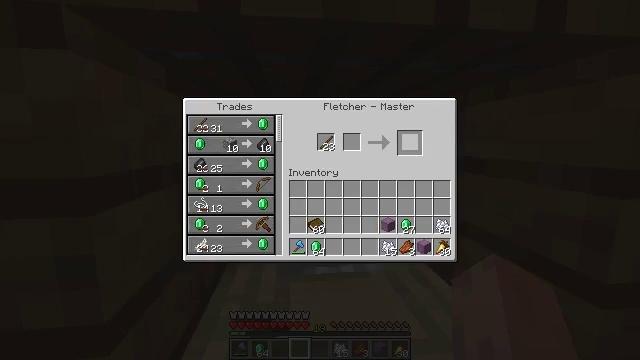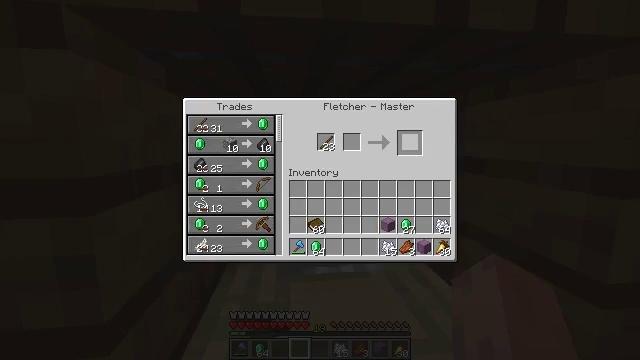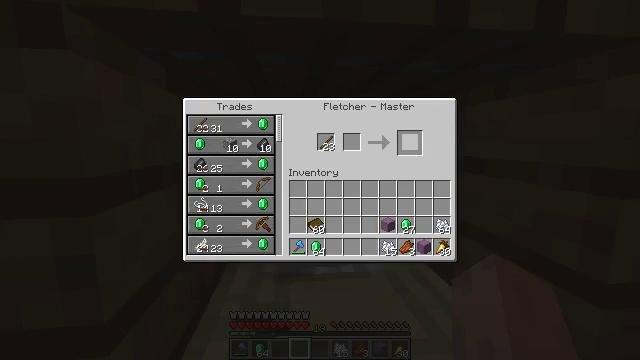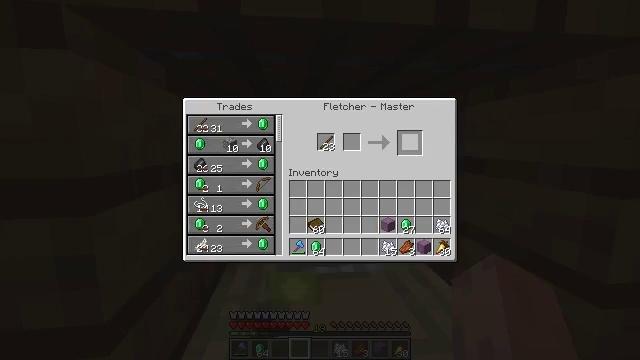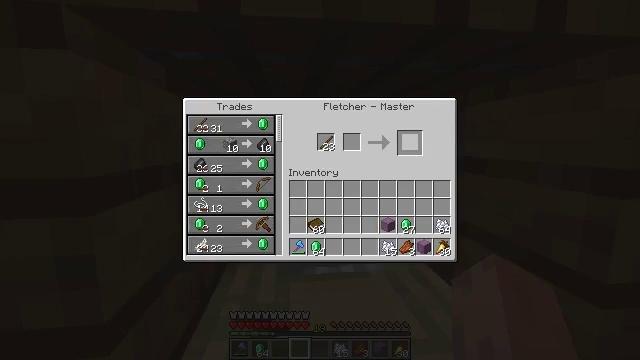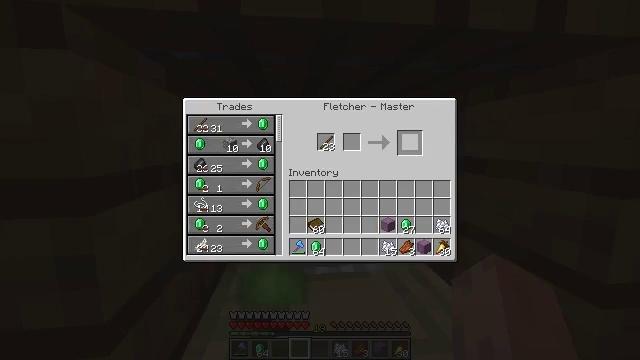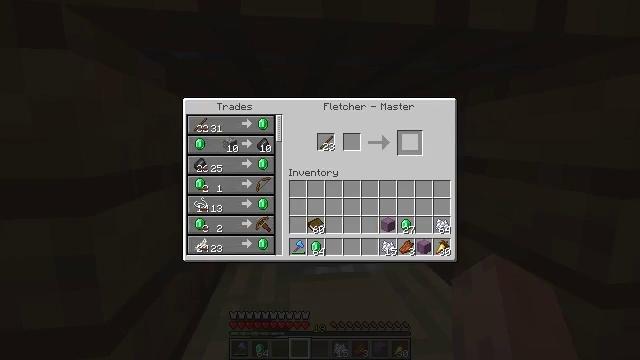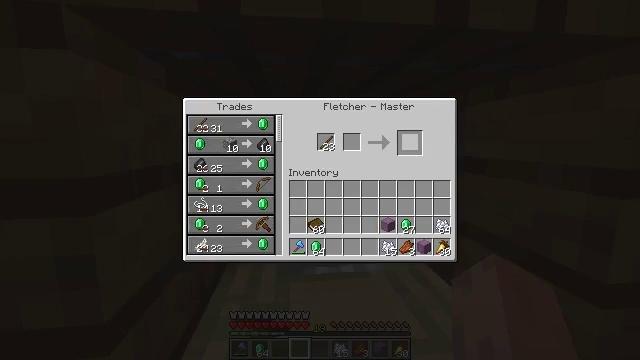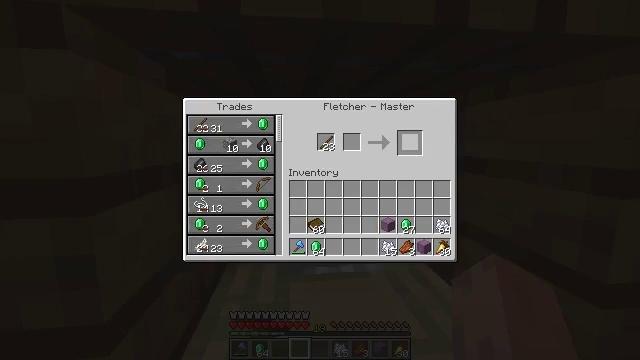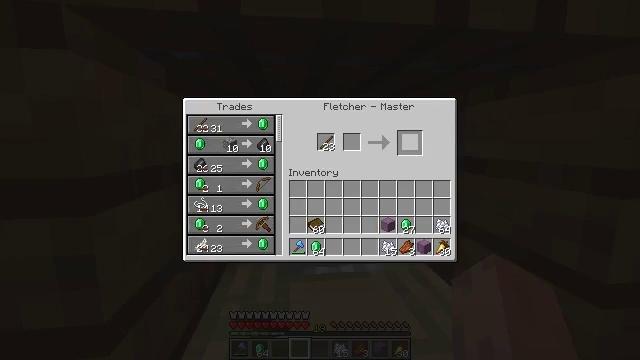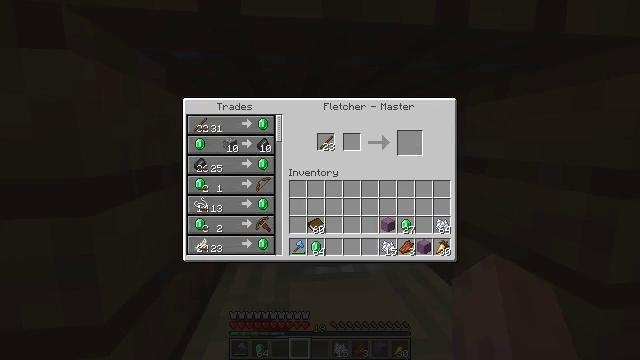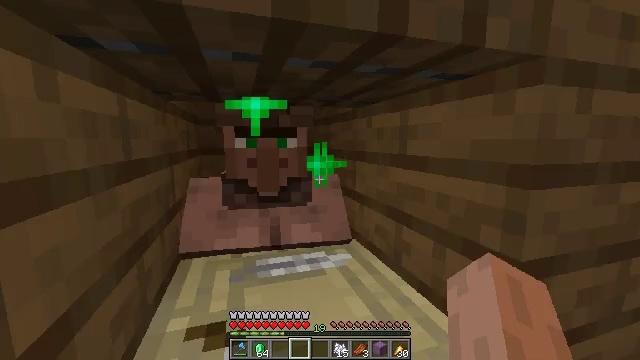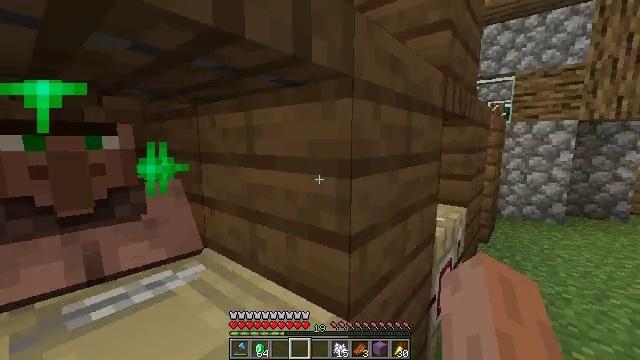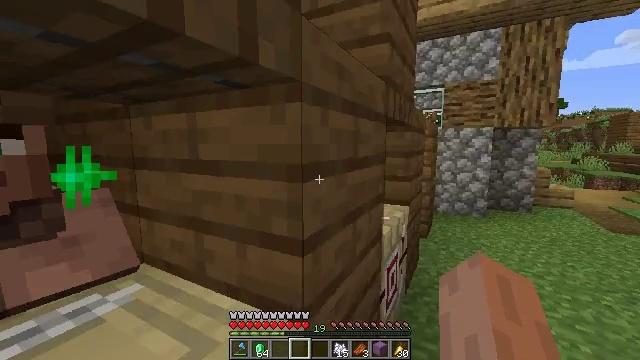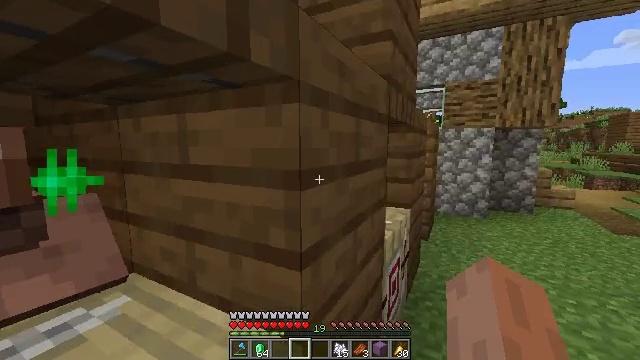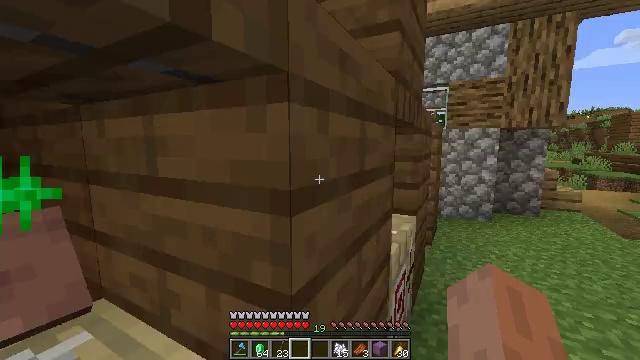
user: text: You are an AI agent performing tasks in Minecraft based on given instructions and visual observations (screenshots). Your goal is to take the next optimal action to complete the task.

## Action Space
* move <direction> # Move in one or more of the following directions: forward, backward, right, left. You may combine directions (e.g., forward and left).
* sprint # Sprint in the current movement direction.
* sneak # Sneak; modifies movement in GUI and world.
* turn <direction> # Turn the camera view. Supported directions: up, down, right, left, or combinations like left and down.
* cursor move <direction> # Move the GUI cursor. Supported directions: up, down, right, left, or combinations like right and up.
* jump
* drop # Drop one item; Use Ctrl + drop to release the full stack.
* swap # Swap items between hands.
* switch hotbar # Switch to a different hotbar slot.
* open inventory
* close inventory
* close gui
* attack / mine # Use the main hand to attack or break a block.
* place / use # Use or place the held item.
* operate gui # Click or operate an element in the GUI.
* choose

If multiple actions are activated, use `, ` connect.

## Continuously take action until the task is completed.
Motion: motion action
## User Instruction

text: Convert a book to an enchanted book using the enchanting table.
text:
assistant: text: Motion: sneak, operate gui, jump, open gui
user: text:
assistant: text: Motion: sneak, operate gui, jump
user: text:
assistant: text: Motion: sneak
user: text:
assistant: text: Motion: sneak, operate gui, jump
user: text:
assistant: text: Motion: sneak, operate gui, jump
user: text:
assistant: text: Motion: sneak, operate gui, jump
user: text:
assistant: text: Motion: sneak, operate gui, jump
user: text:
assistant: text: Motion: sneak, operate gui
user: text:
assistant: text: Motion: sneak
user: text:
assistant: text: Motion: sneak, cursor move right
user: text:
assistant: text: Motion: cursor move right
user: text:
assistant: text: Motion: turn right, close gui
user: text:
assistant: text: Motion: turn right
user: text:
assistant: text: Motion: move forward
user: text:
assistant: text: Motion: move forward
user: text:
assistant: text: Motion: move forward, turn right
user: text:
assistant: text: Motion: move forward, turn right
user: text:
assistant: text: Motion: move forward, sprint, turn right
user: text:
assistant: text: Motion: move forward, sprint, turn right
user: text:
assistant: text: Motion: move forward, sprint, turn left and up
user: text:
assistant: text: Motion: move forward, sprint
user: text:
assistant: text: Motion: move forward, sprint, turn left and down
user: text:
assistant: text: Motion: move forward, sprint, turn right and up
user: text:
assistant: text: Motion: move forward, sprint, turn right and up
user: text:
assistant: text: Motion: move forward, sprint, turn right
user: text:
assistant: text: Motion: move forward, sprint, turn up
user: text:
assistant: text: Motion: move forward, sprint
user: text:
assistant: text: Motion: move forward, sprint, jump
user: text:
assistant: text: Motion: move forward, sprint, turn left, jump
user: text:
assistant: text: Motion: move forward, sprint, turn left and down, jump